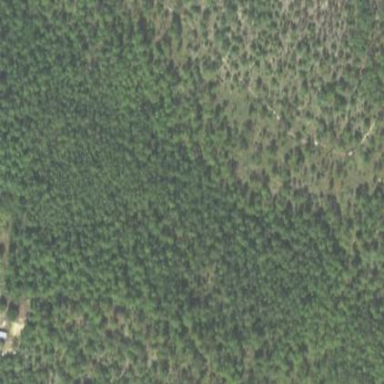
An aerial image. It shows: Serene woodland landscape.